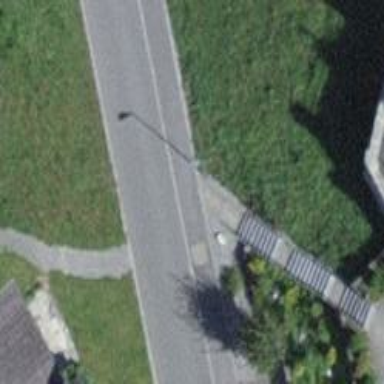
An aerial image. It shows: Residential road.